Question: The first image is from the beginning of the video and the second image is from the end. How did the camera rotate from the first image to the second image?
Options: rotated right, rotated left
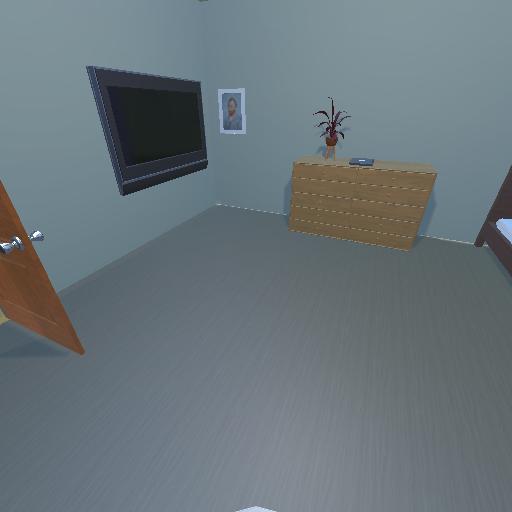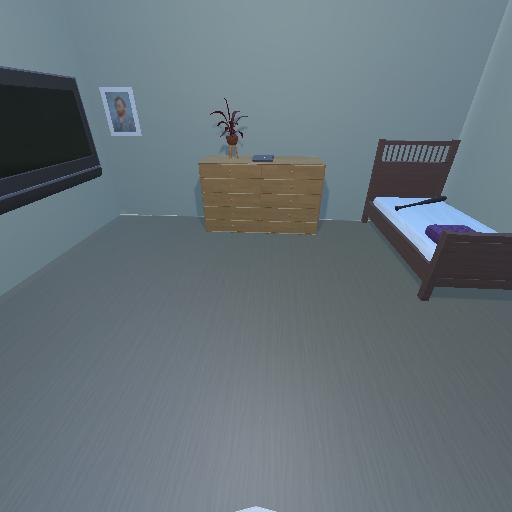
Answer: rotated right